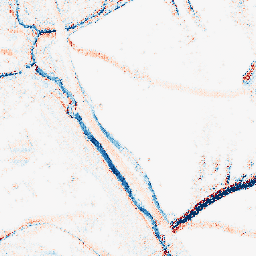
Category: morphological
Decomposition family: morphological_rect
Decomposition parameters: operation: average
width: 5
height: 10
Upsampling method: regularized
Upsampling parameters: scale: 2
lambda_reg: 0.1
Upsampling scale: 2